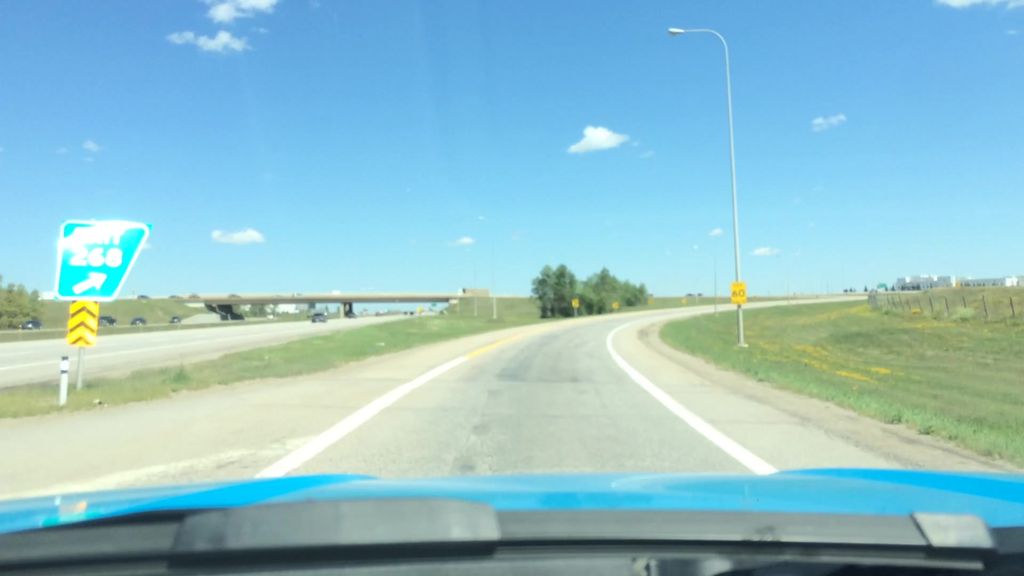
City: calgary